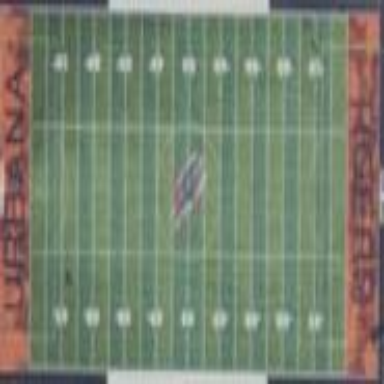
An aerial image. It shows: Pitch with artificial turf for American football and soccer activities.